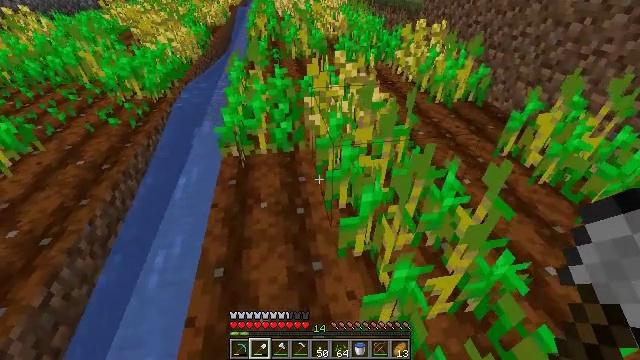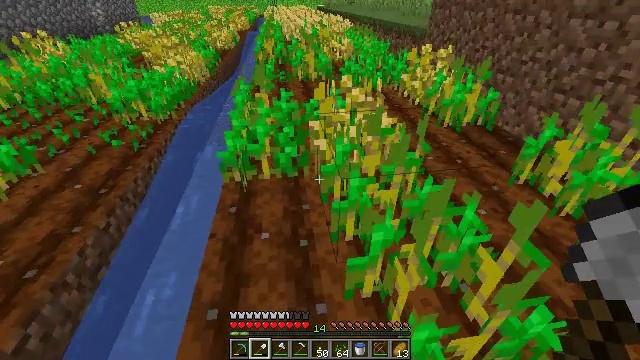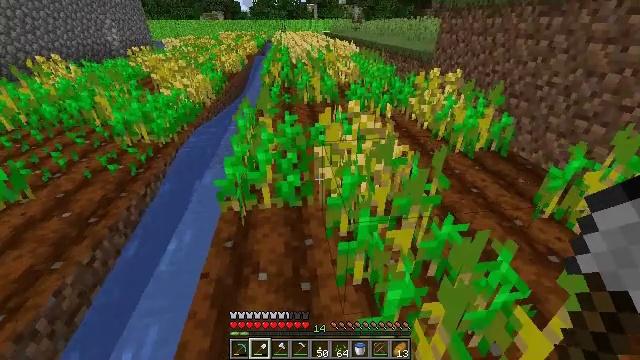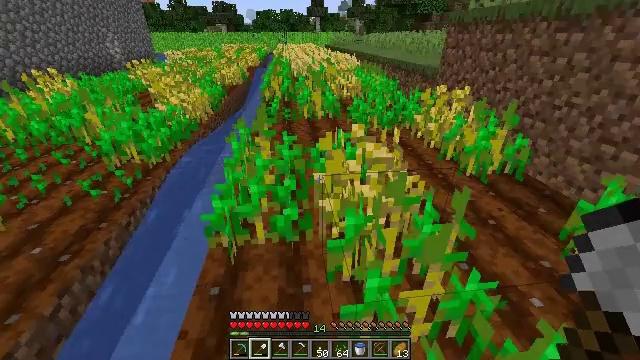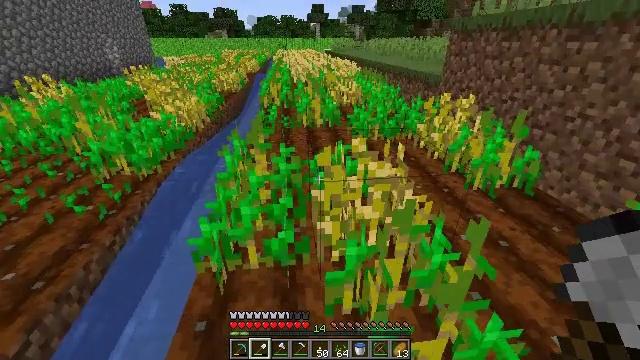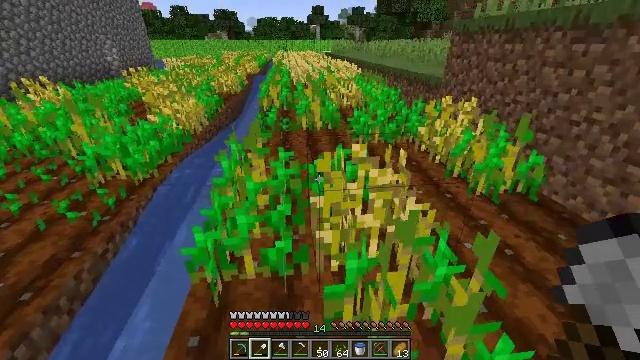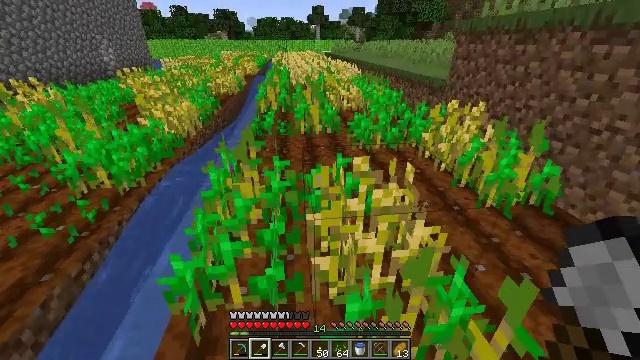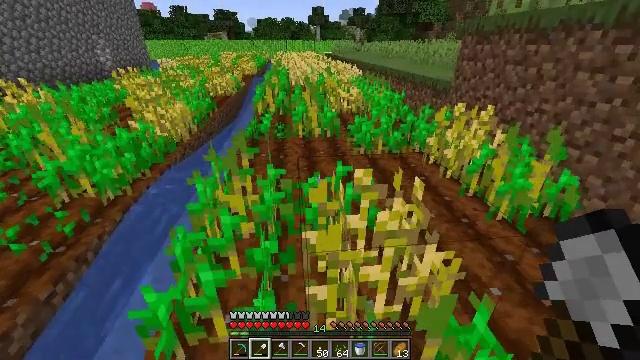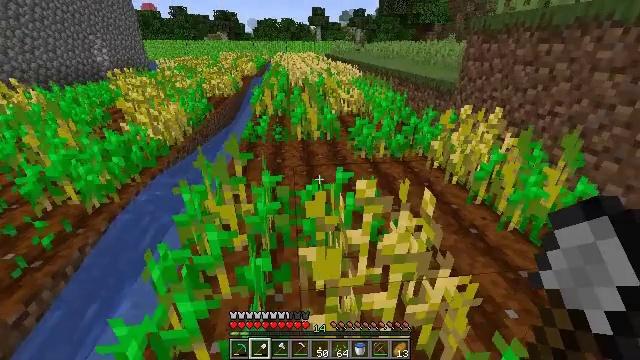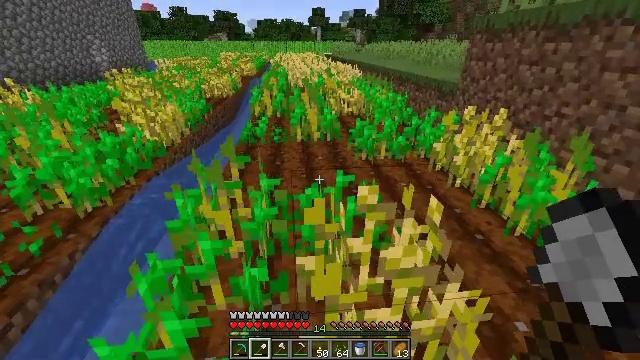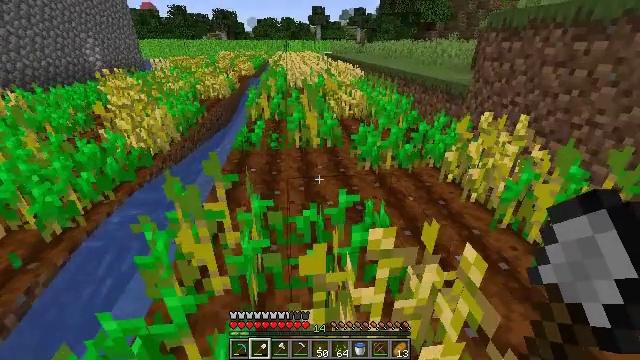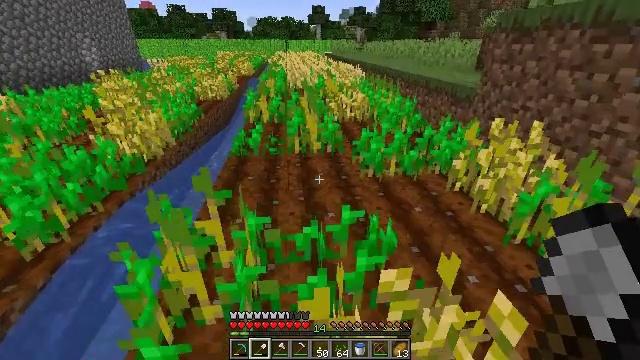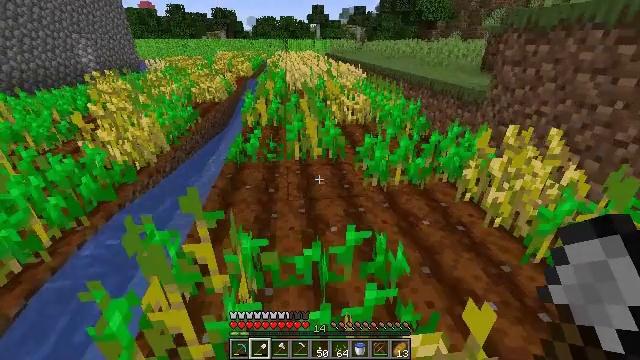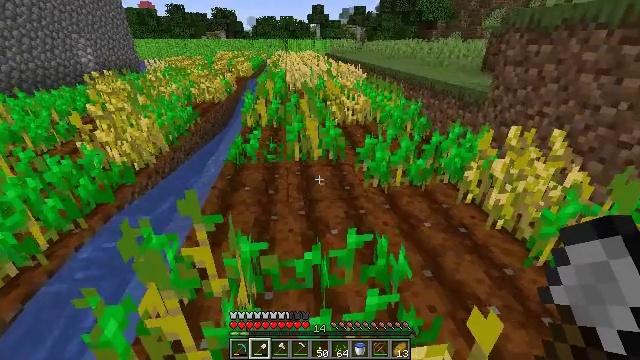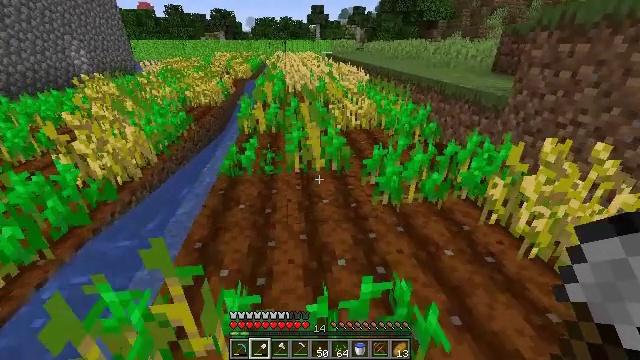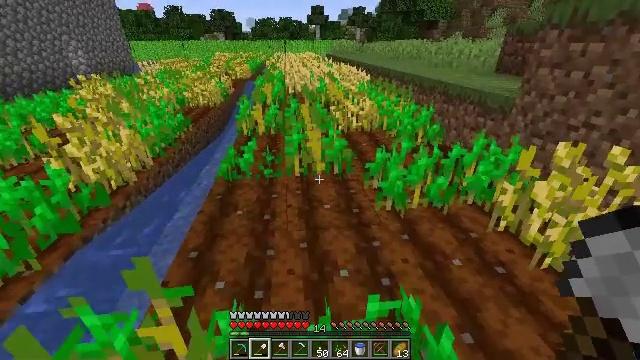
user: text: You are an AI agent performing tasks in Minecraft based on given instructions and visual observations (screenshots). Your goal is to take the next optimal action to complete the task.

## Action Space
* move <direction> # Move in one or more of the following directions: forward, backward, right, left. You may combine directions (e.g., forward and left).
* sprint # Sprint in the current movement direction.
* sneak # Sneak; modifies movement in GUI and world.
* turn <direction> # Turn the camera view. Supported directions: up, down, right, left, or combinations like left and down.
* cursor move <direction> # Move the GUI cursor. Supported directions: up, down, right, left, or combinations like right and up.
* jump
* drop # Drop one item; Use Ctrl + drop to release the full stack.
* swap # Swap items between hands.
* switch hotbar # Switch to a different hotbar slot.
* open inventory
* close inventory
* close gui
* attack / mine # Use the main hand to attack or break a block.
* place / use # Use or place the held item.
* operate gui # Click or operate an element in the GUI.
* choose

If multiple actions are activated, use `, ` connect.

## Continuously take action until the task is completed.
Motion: motion action
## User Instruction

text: Break the mature wheat plants.
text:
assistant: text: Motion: move forward, turn left and up
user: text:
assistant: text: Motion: move forward, turn left and up
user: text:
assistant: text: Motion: move forward, turn up
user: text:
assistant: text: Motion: move forward, turn up
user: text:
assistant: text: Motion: move forward
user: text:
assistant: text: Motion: move forward
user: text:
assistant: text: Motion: move forward
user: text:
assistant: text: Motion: move forward
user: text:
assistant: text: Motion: move forward
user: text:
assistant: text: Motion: move forward
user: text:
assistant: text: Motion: move forward
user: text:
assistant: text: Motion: move forward
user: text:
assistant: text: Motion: move forward
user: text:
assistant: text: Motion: move forward
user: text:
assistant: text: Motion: move forward
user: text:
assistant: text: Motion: move forward
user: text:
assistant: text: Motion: move forward
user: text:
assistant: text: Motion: move forward
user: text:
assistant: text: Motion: move forward
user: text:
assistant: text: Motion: move forward
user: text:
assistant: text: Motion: move forward
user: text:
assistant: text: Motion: move forward
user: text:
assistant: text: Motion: move forward
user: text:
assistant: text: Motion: move forward
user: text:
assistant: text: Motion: move forward
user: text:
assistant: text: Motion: move forward
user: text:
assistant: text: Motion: move forward
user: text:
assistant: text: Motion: move forward
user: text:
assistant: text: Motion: move forward
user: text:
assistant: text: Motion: move forward